Question: I am facing 2 issues
1.My text view is overlapping. ID is textView7 and name is OrderStatus
2.I am trying to add the divider using the view it is also not working
NOTE:divider is working i have added the 'android:layout_below' property

'''
<?xml version="1.0" encoding="utf-8"?>
<LinearLayout xmlns:android="http://schemas.android.com/apk/res/android"
xmlns:app="http://schemas.android.com/apk/res-auto"
xmlns:tools="http://schemas.android.com/tools"
android:layout_width="match_parent"
android:layout_height="match_parent"
android:orientation="vertical"
tools:context="com.example.lenovo.jdstudio.UpdateOrderStatusActivity">
<android.support.v7.widget.Toolbar
android:id="@+id/updateOrderToolbar"
android:layout_width="match_parent"
android:layout_height="wrap_content"
android:background="@color/colorPrimary"
android:orientation="vertical"
android:theme="@style/ThemeOverlay.AppCompat.Dark" />
<RelativeLayout
android:layout_width="match_parent"
android:layout_height="match_parent">
<LinearLayout
android:id="@+id/Fname_LinearLayout"
android:layout_width="match_parent"
android:layout_height="wrap_content"
android:layout_marginLeft="@dimen/dimen_10dp"
android:layout_marginTop="@dimen/dimen_10dp"
android:orientation="horizontal">
<TextView
android:id="@+id/textView2"
android:layout_width="105dp"
android:layout_height="wrap_content"
android:text="First Name "
android:textAllCaps="true"
android:textSize="16sp"
android:textStyle="bold" />
<TextView
android:id="@+id/Update_FName"
android:layout_width="wrap_content"
android:layout_height="wrap_content"
android:layout_marginLeft="@dimen/dimen_25dp"
android:freezesText="true"
android:gravity="center_horizontal"
android:text="Aakash"
android:textColor="@color/color_3"
android:textSize="16sp"
android:textStyle="normal|italic" />
</LinearLayout>
<View
android:layout_width="match_parent"
android:layout_height="1dp"
android:background="@android:color/darker_gray"
android:layout_marginTop="@dimen/dimen_5dp"
android:layout_below="@id/Fname_LinearLayout"/>
<LinearLayout
android:id="@+id/Lname_LinearLayout"
android:layout_width="match_parent"
android:layout_height="wrap_content"
android:layout_below="@id/Fname_LinearLayout"
android:layout_marginLeft="@dimen/dimen_10dp"
android:layout_marginTop="@dimen/dimen_15dp"
android:orientation="horizontal">
<TextView
android:id="@+id/textView3"
android:layout_width="105dp"
android:layout_height="wrap_content"
android:text="Last Name :"
android:textAllCaps="true"
android:textSize="16sp"
android:textStyle="bold" />
<TextView
android:id="@+id/Update_LName"
android:layout_width="wrap_content"
android:layout_height="wrap_content"
android:layout_marginLeft="@dimen/dimen_25dp"
android:text="Bidlan"
android:textColor="@color/color_3"
android:textSize="16sp"
android:textStyle="italic" />
</LinearLayout>
<View
android:layout_width="match_parent"
android:layout_height="1dp"
android:layout_marginTop="@dimen/dimen_5dp"
android:layout_below="@id/Lname_LinearLayout"
android:background="@android:color/darker_gray" />
<LinearLayout
android:id="@+id/orderStatus_LinearLayout"
android:layout_width="match_parent"
android:layout_height="wrap_content"
android:layout_below="@id/Lname_LinearLayout"
android:layout_marginLeft="@dimen/dimen_10dp"
android:layout_marginTop="@dimen/dimen_15dp"
android:orientation="horizontal"
android:layout_marginBottom="@dimen/dimen_2dp">
<TextView
android:id="@+id/textView7"
android:layout_width="105dp"
android:layout_height="wrap_content"
android:text="Order Status"
android:textAllCaps="true"
android:textSize="16sp"
android:textStyle="bold" />
<Spinner
android:id="@+id/orderStatusSpinner"
android:layout_width="wrap_content"
android:layout_height="wrap_content"
android:layout_marginLeft="@dimen/dimen_25dp" />
</LinearLayout>
<View
android:layout_width="match_parent"
android:layout_height="1dp"
android:layout_marginTop="@dimen/dimen_5dp"
android:layout_below="@id/orderStatus_LinearLayout"
android:background="@android:color/darker_gray" />
<LinearLayout
android:id="@+id/email_LinearLayout"
android:layout_width="match_parent"
android:layout_height="wrap_content"
android:layout_below="@id/orderStatus_LinearLayout"
android:layout_marginLeft="@dimen/dimen_10dp"
android:layout_marginTop="@dimen/dimen_15dp"
android:orientation="horizontal">
<TextView
android:id="@+id/textView4"
android:layout_width="105dp"
android:layout_height="wrap_content"
android:text="Email"
android:textAllCaps="true"
android:textSize="16sp"
android:textStyle="bold" />
<TextView
android:id="@+id/UpdateOrderEmail"
android:layout_width="wrap_content"
android:layout_height="wrap_content"
android:layout_marginLeft="@dimen/dimen_25dp"
android:text="123@gmail.com"
android:textColor="@color/color_3"
android:textSize="16sp" />
</LinearLayout>
<View
android:layout_width="match_parent"
android:layout_height="1dp"
android:background="@android:color/darker_gray"
android:layout_marginTop="@dimen/dimen_5dp"
android:layout_below="@id/email_LinearLayout"/>
<LinearLayout
android:id="@+id/phoneno_LinearLayout"
android:layout_width="match_parent"
android:layout_height="wrap_content"
android:layout_below="@id/email_LinearLayout"
android:layout_marginLeft="@dimen/dimen_10dp"
android:layout_marginTop="@dimen/dimen_15dp"
android:orientation="horizontal">
<TextView
android:id="@+id/textView5"
android:layout_width="105dp"
android:layout_height="wrap_content"
android:text="Phone No."
android:textAllCaps="true"
android:textSize="16sp"
android:textStyle="bold" />
<TextView
android:id="@+id/update_phoneNumber"
android:layout_width="wrap_content"
android:layout_height="wrap_content"
android:layout_marginLeft="@dimen/dimen_25dp"
android:text="<PHONE>"
android:textColor="@color/color_3"
android:textSize="16sp" />
</LinearLayout>
<View
android:layout_width="match_parent"
android:layout_height="1dp"
android:background="@android:color/darker_gray"
android:layout_marginTop="@dimen/dimen_5dp"
android:layout_below="@id/phoneno_LinearLayout"/>
<LinearLayout
android:layout_width="match_parent"
android:layout_height="wrap_content"
android:layout_below="@id/phoneno_LinearLayout"
android:layout_marginLeft="@dimen/dimen_10dp"
android:layout_marginTop="@dimen/dimen_15dp">
<TextView
android:id="@+id/textView6"
android:layout_width="105dp"
android:layout_height="wrap_content"
android:text="Photo Description"
android:textAllCaps="true"
android:textSize="16sp"
android:textStyle="bold" />
<TextView
android:id="@+id/Update_photoDesc"
android:layout_width="wrap_content"
android:layout_height="wrap_content"
android:layout_marginLeft="@dimen/dimen_25dp"
android:text="id passport"
android:textColor="@color/color_3"
android:textSize="16sp" />
</LinearLayout>
<View
android:layout_width="match_parent"
android:layout_height="1dp"
android:background="@android:color/darker_gray" />
<Button
android:id="@+id/UpdateOrderSatatus"
android:layout_width="match_parent"
android:layout_height="wrap_content"
android:layout_alignParentBottom="true"
android:layout_alignParentStart="true"
android:layout_marginBottom="7dp"
android:text="Update Order" />
<Button
android:id="@+id/deleteOrder"
android:layout_width="match_parent"
android:layout_height="wrap_content"
android:layout_above="@+id/UpdateOrderSatatus"
android:layout_alignParentStart="true"
android:layout_marginBottom="88dp"
android:text="Delete Order" />
<ProgressBar
android:id="@+id/updateOrderProgress"
style="?android:attr/progressBarStyleHorizontal"
android:layout_width="match_parent"
android:layout_height="wrap_content"
android:layout_alignParentTop="true"
android:layout_centerHorizontal="true" />
</RelativeLayout>
</LinearLayout>
'''
I tried giving bottom padding first and then bottom margin. it doesn't work.
Thanks for reading the Question.
waiting for the favorable reply...
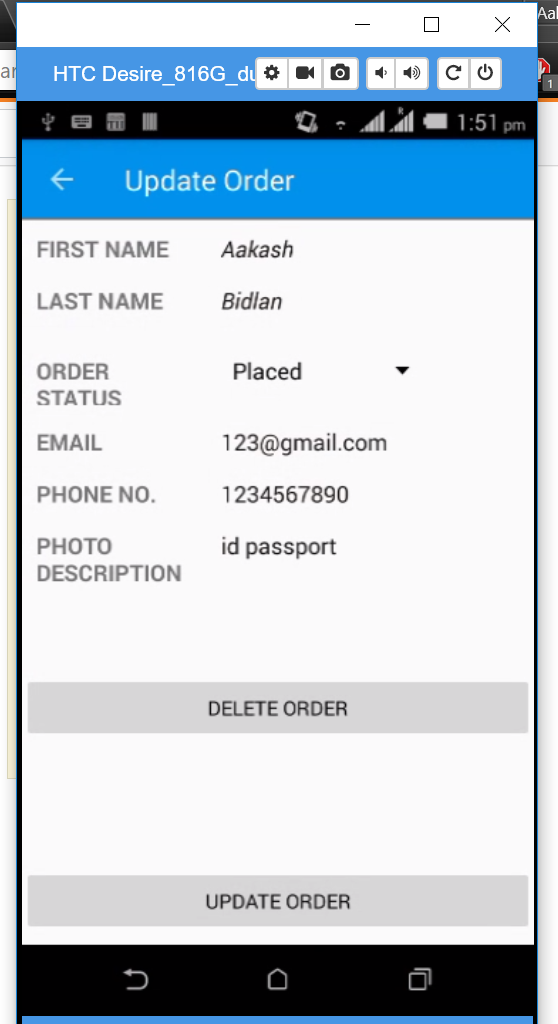
Answer: <URL> :-
'''
<?xml version="1.0" encoding="utf-8"?>
<LinearLayout xmlns:android="http://schemas.android.com/apk/res/android"
xmlns:app="http://schemas.android.com/apk/res-auto"
xmlns:tools="http://schemas.android.com/tools"
android:layout_width="match_parent"
android:layout_height="match_parent"
android:orientation="vertical"
tools:context=".MainActivity">
<android.support.v7.widget.Toolbar
android:id="@+id/updateOrderToolbar"
android:layout_width="match_parent"
android:layout_height="wrap_content"
android:background="@color/colorPrimary"
android:orientation="vertical"
android:theme="@style/ThemeOverlay.AppCompat.Dark" />
<LinearLayout
android:layout_width="match_parent"
android:layout_height="match_parent"
android:orientation="vertical">
<LinearLayout
android:id="@+id/Fname_LinearLayout"
android:layout_width="match_parent"
android:layout_height="wrap_content"
android:layout_marginLeft="10dp"
android:layout_marginTop="10dp"
android:layout_marginBottom="4dp"
android:orientation="horizontal">
<TextView
android:id="@+id/textView2"
android:layout_width="105dp"
android:layout_height="wrap_content"
android:text="First Name"
android:layout_gravity="center"
android:textAllCaps="true"
android:textSize="16sp"
android:textStyle="bold" />
<TextView
android:id="@+id/Update_FName"
android:layout_width="wrap_content"
android:layout_height="wrap_content"
android:layout_gravity="center"
android:layout_marginLeft="25dp"
android:freezesText="true"
android:gravity="center_horizontal"
android:text="Aakash"
android:textColor="#000"
android:textSize="16sp"
android:textStyle="normal|italic" />
</LinearLayout>
<View
android:layout_width="match_parent"
android:layout_height="1dp"
android:background="@android:color/darker_gray" />
<LinearLayout
android:id="@+id/Lname_LinearLayout"
android:layout_width="match_parent"
android:layout_height="wrap_content"
android:layout_below="@id/Fname_LinearLayout"
android:layout_marginLeft="10dp"
android:layout_marginTop="15dp"
android:layout_marginBottom="4dp"
android:orientation="horizontal">
<TextView
android:id="@+id/textView3"
android:layout_width="105dp"
android:layout_height="wrap_content"
android:text="Last Name"
android:textAllCaps="true"
android:layout_gravity="center"
android:textSize="16sp"
android:textStyle="bold" />
<TextView
android:id="@+id/Update_LName"
android:layout_width="wrap_content"
android:layout_height="wrap_content"
android:layout_marginLeft="25dp"
android:text="Bidlan"
android:textColor="#000"
android:layout_gravity="center"
android:textSize="16sp"
android:textStyle="italic" />
</LinearLayout>
<View
android:layout_width="match_parent"
android:layout_height="1dp"
android:background="@android:color/darker_gray" />
<LinearLayout
android:id="@+id/orderStatus_LinearLayout"
android:layout_width="match_parent"
android:layout_height="wrap_content"
android:layout_below="@id/Lname_LinearLayout"
android:layout_marginBottom="4dp"
android:layout_marginLeft="10dp"
android:layout_marginTop="15dp"
android:orientation="horizontal">
<TextView
android:id="@+id/textView7"
android:layout_width="105dp"
android:layout_height="wrap_content"
android:text="Order Status"
android:layout_gravity="center"
android:textAllCaps="true"
android:textSize="16sp"
android:textStyle="bold" />
<Spinner
android:id="@+id/orderStatusSpinner"
android:layout_width="wrap_content"
android:layout_height="wrap_content"
android:layout_marginLeft="25dp" />
</LinearLayout>
<View
android:layout_width="match_parent"
android:layout_height="1dp"
android:background="@android:color/darker_gray" />
<LinearLayout
android:id="@+id/email_LinearLayout"
android:layout_width="match_parent"
android:layout_height="wrap_content"
android:layout_below="@id/orderStatus_LinearLayout"
android:layout_marginLeft="10dp"
android:layout_marginTop="15dp"
android:layout_marginBottom="4dp"
android:orientation="horizontal">
<TextView
android:id="@+id/textView4"
android:layout_width="105dp"
android:layout_height="wrap_content"
android:text="Email"
android:textAllCaps="true"
android:layout_gravity="center"
android:textSize="16sp"
android:textStyle="bold" />
<TextView
android:id="@+id/UpdateOrderEmail"
android:layout_width="wrap_content"
android:layout_height="wrap_content"
android:layout_marginLeft="25dp"
android:text="123@gmail.com"
android:textColor="#000"
android:textSize="16sp" />
</LinearLayout>
<View
android:layout_width="match_parent"
android:layout_height="1dp"
android:background="@android:color/darker_gray" />
<LinearLayout
android:id="@+id/phoneno_LinearLayout"
android:layout_width="match_parent"
android:layout_height="wrap_content"
android:layout_below="@id/email_LinearLayout"
android:layout_marginLeft="10dp"
android:layout_marginTop="15dp"
android:layout_marginBottom="4dp"
android:orientation="horizontal">
<TextView
android:id="@+id/textView5"
android:layout_width="105dp"
android:layout_height="wrap_content"
android:text="Phone No."
android:textAllCaps="true"
android:layout_gravity="center"
android:textSize="16sp"
android:textStyle="bold" />
<TextView
android:id="@+id/update_phoneNumber"
android:layout_width="wrap_content"
android:layout_height="wrap_content"
android:layout_marginLeft="25dp"
android:text="<PHONE>"
android:textColor="#000"
android:textSize="16sp" />
</LinearLayout>
<View
android:layout_width="match_parent"
android:layout_height="1dp"
android:background="@android:color/darker_gray" />
<LinearLayout
android:layout_width="match_parent"
android:layout_height="wrap_content"
android:layout_below="@id/phoneno_LinearLayout"
android:layout_marginLeft="10dp"
android:layout_marginTop="15dp">
<TextView
android:id="@+id/textView6"
android:layout_width="105dp"
android:layout_height="wrap_content"
android:text="Photo Description"
android:layout_gravity="center"
android:textAllCaps="true"
android:textSize="16sp"
android:textStyle="bold" />
<TextView
android:id="@+id/Update_photoDesc"
android:layout_width="wrap_content"
android:layout_height="wrap_content"
android:layout_marginLeft="25dp"
android:text="id passport"
android:layout_gravity="center"
android:textColor="#000"
android:textSize="16sp" />
</LinearLayout>
<View
android:layout_width="match_parent"
android:layout_height="1dp"
android:background="@android:color/darker_gray" />
<Button
android:id="@+id/UpdateOrderSatatus"
android:layout_width="match_parent"
android:layout_height="wrap_content"
android:layout_alignParentBottom="true"
android:layout_alignParentStart="true"
android:layout_marginBottom="7dp"
android:text="Update Order" />
<Button
android:id="@+id/deleteOrder"
android:layout_width="match_parent"
android:layout_height="wrap_content"
android:layout_above="@+id/UpdateOrderSatatus"
android:layout_alignParentStart="true"
android:layout_marginBottom="88dp"
android:text="Delete Order" />
<ProgressBar
android:id="@+id/updateOrderProgress"
style="?android:attr/progressBarStyleHorizontal"
android:layout_width="match_parent"
android:layout_height="wrap_content"
android:layout_alignParentTop="true"
android:layout_centerHorizontal="true" />
</LinearLayout>
</LinearLayout>
'''